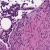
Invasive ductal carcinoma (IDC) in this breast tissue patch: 1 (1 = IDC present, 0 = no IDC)